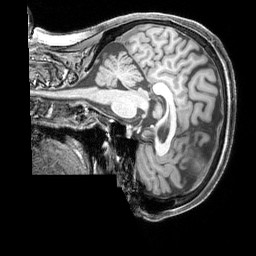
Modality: T1w
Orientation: sagittal
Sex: female
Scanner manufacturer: siemens
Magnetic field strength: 3 T
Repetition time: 2.3 s
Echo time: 0.00226 s